Interaction volume radius: 5 \u00c5
Interaction volume height: 50 \u00c5
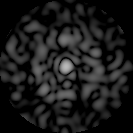
Disorder parameter: 0.7932